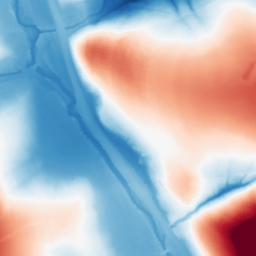
Category: morphological
Decomposition family: tophat_combined
Decomposition parameters: size: 100
Upsampling method: sinc_blackman
Upsampling parameters: scale: 2
kernel_size: 16
Upsampling scale: 2